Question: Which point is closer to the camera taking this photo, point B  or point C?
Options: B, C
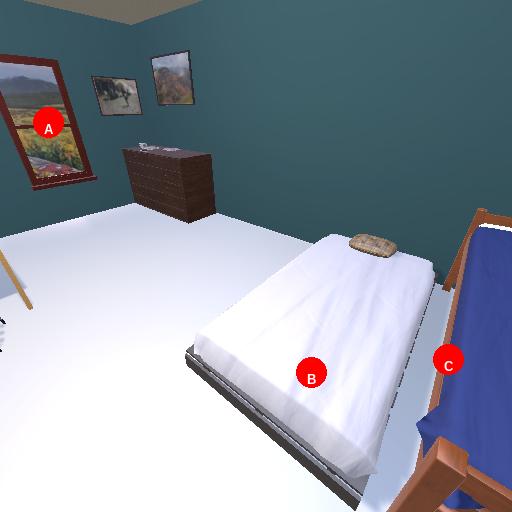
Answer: B